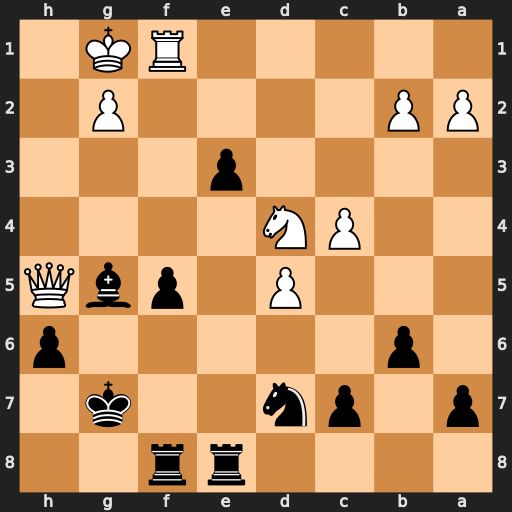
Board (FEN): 4rr2/p1pn2k1/1p5p/3P1pbQ/2PN4/4p3/PP4P1/5RK1
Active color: b
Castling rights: -
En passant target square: -
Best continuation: e2 Nxe2 Nf6 Qf3 Re3 Qxf5 Rxe2